Aerial crown-view tile of a tropical tree (Barro Colorado Island, Panama), acquired 20241014:
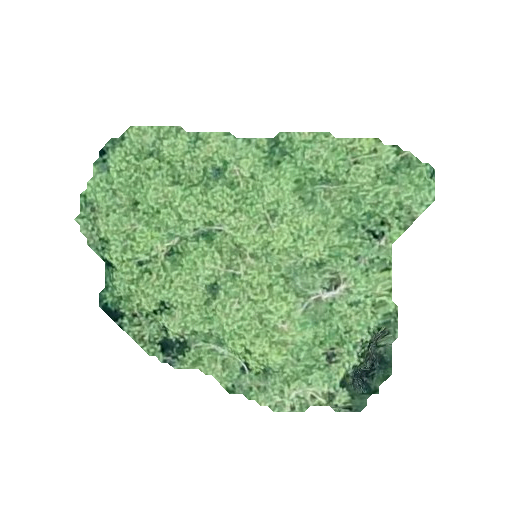
Species: Quararibea asterolepis
GBIF accepted scientific name: Quararibea asterolepis
Crown area: 117.252 m²